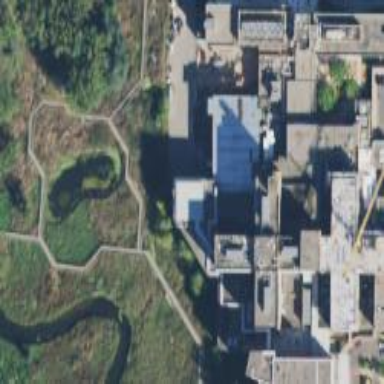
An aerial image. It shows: Hospital building.